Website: macys
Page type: billing-address
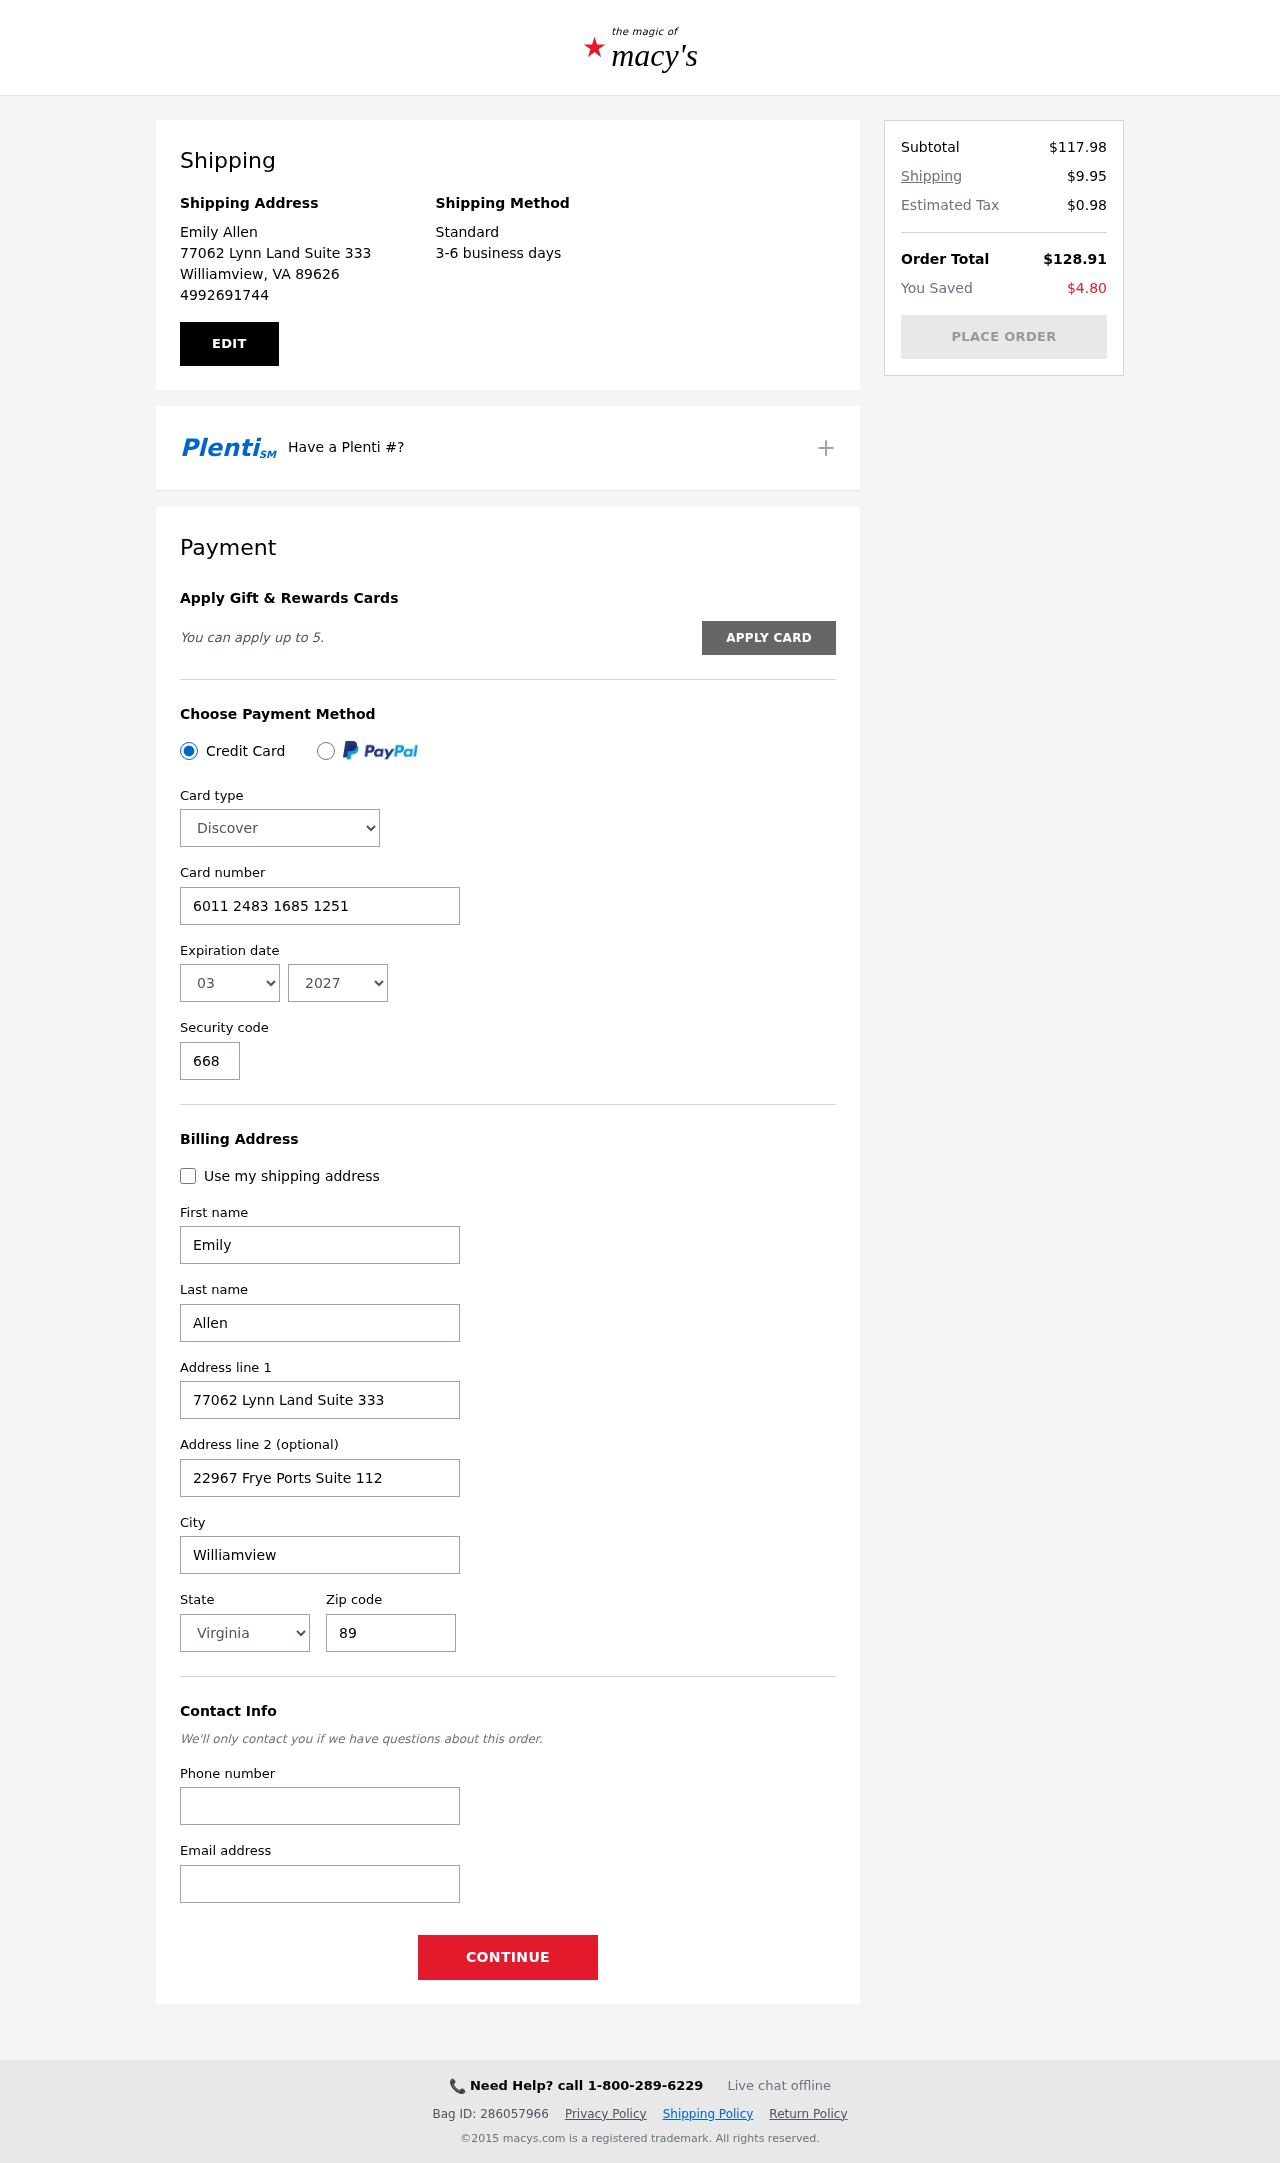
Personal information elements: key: PII_CARD_CVV
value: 668
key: PII_CARD_EXPIRY_MONTH
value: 03
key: PII_CARD_EXPIRY_YEAR
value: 27
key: PII_CARD_NUMBER
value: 6011 2483 1685 1251
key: PII_CARD_TYPE
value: Discover
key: PII_CITY
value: Williamview
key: PII_CITY_STATE_ZIP
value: Williamview, VA 89626
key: PII_EMAIL
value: emily.allen@gmail.com
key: PII_FIRSTNAME
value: Emily
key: PII_FULLNAME
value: Emily Allen
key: PII_LASTNAME
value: Allen
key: PII_PHONE
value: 4992691744
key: PII_POSTCODE
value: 89626
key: PII_STATE
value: Virginia
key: PII_STREET
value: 77062 Lynn Land Suite 333
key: PII_STREET2
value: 22967 Frye Ports Suite 112
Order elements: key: ORDER_SUBTOTAL
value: $117.98
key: ORDER_SHIPPING_COST
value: $9.95
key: ORDER_TAX
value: $0.98
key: ORDER_TOTAL
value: $128.91
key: ORDER_SAVINGS
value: $4.80